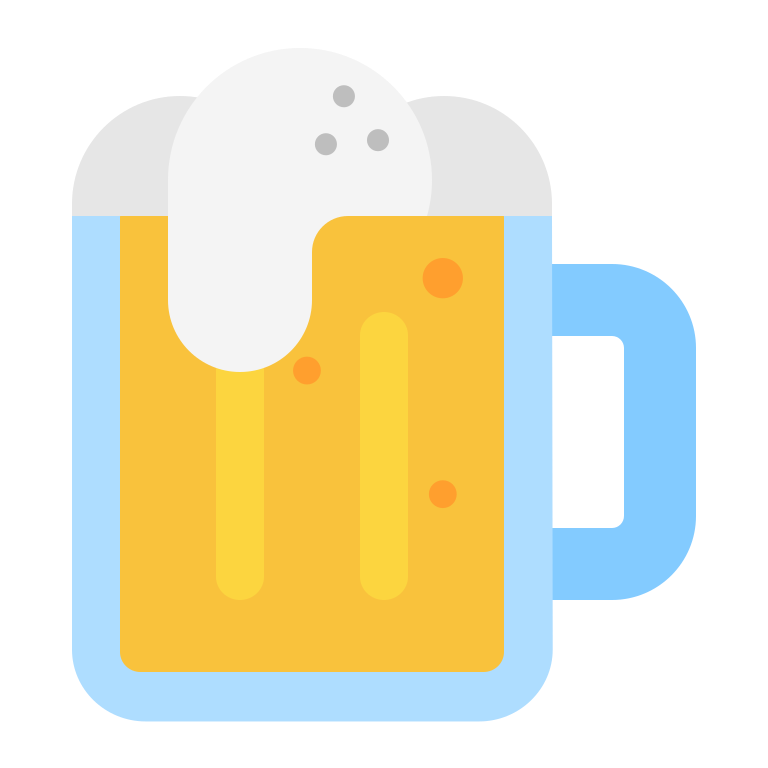
beer mug flat